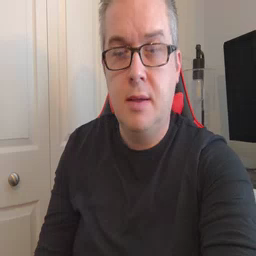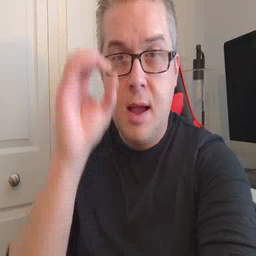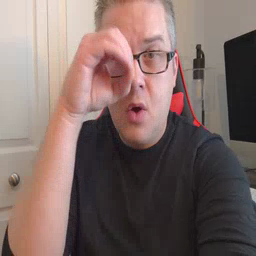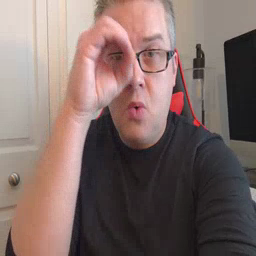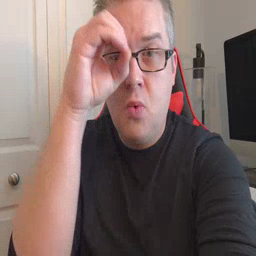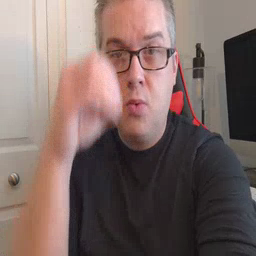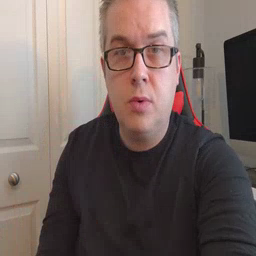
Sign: owl